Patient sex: M
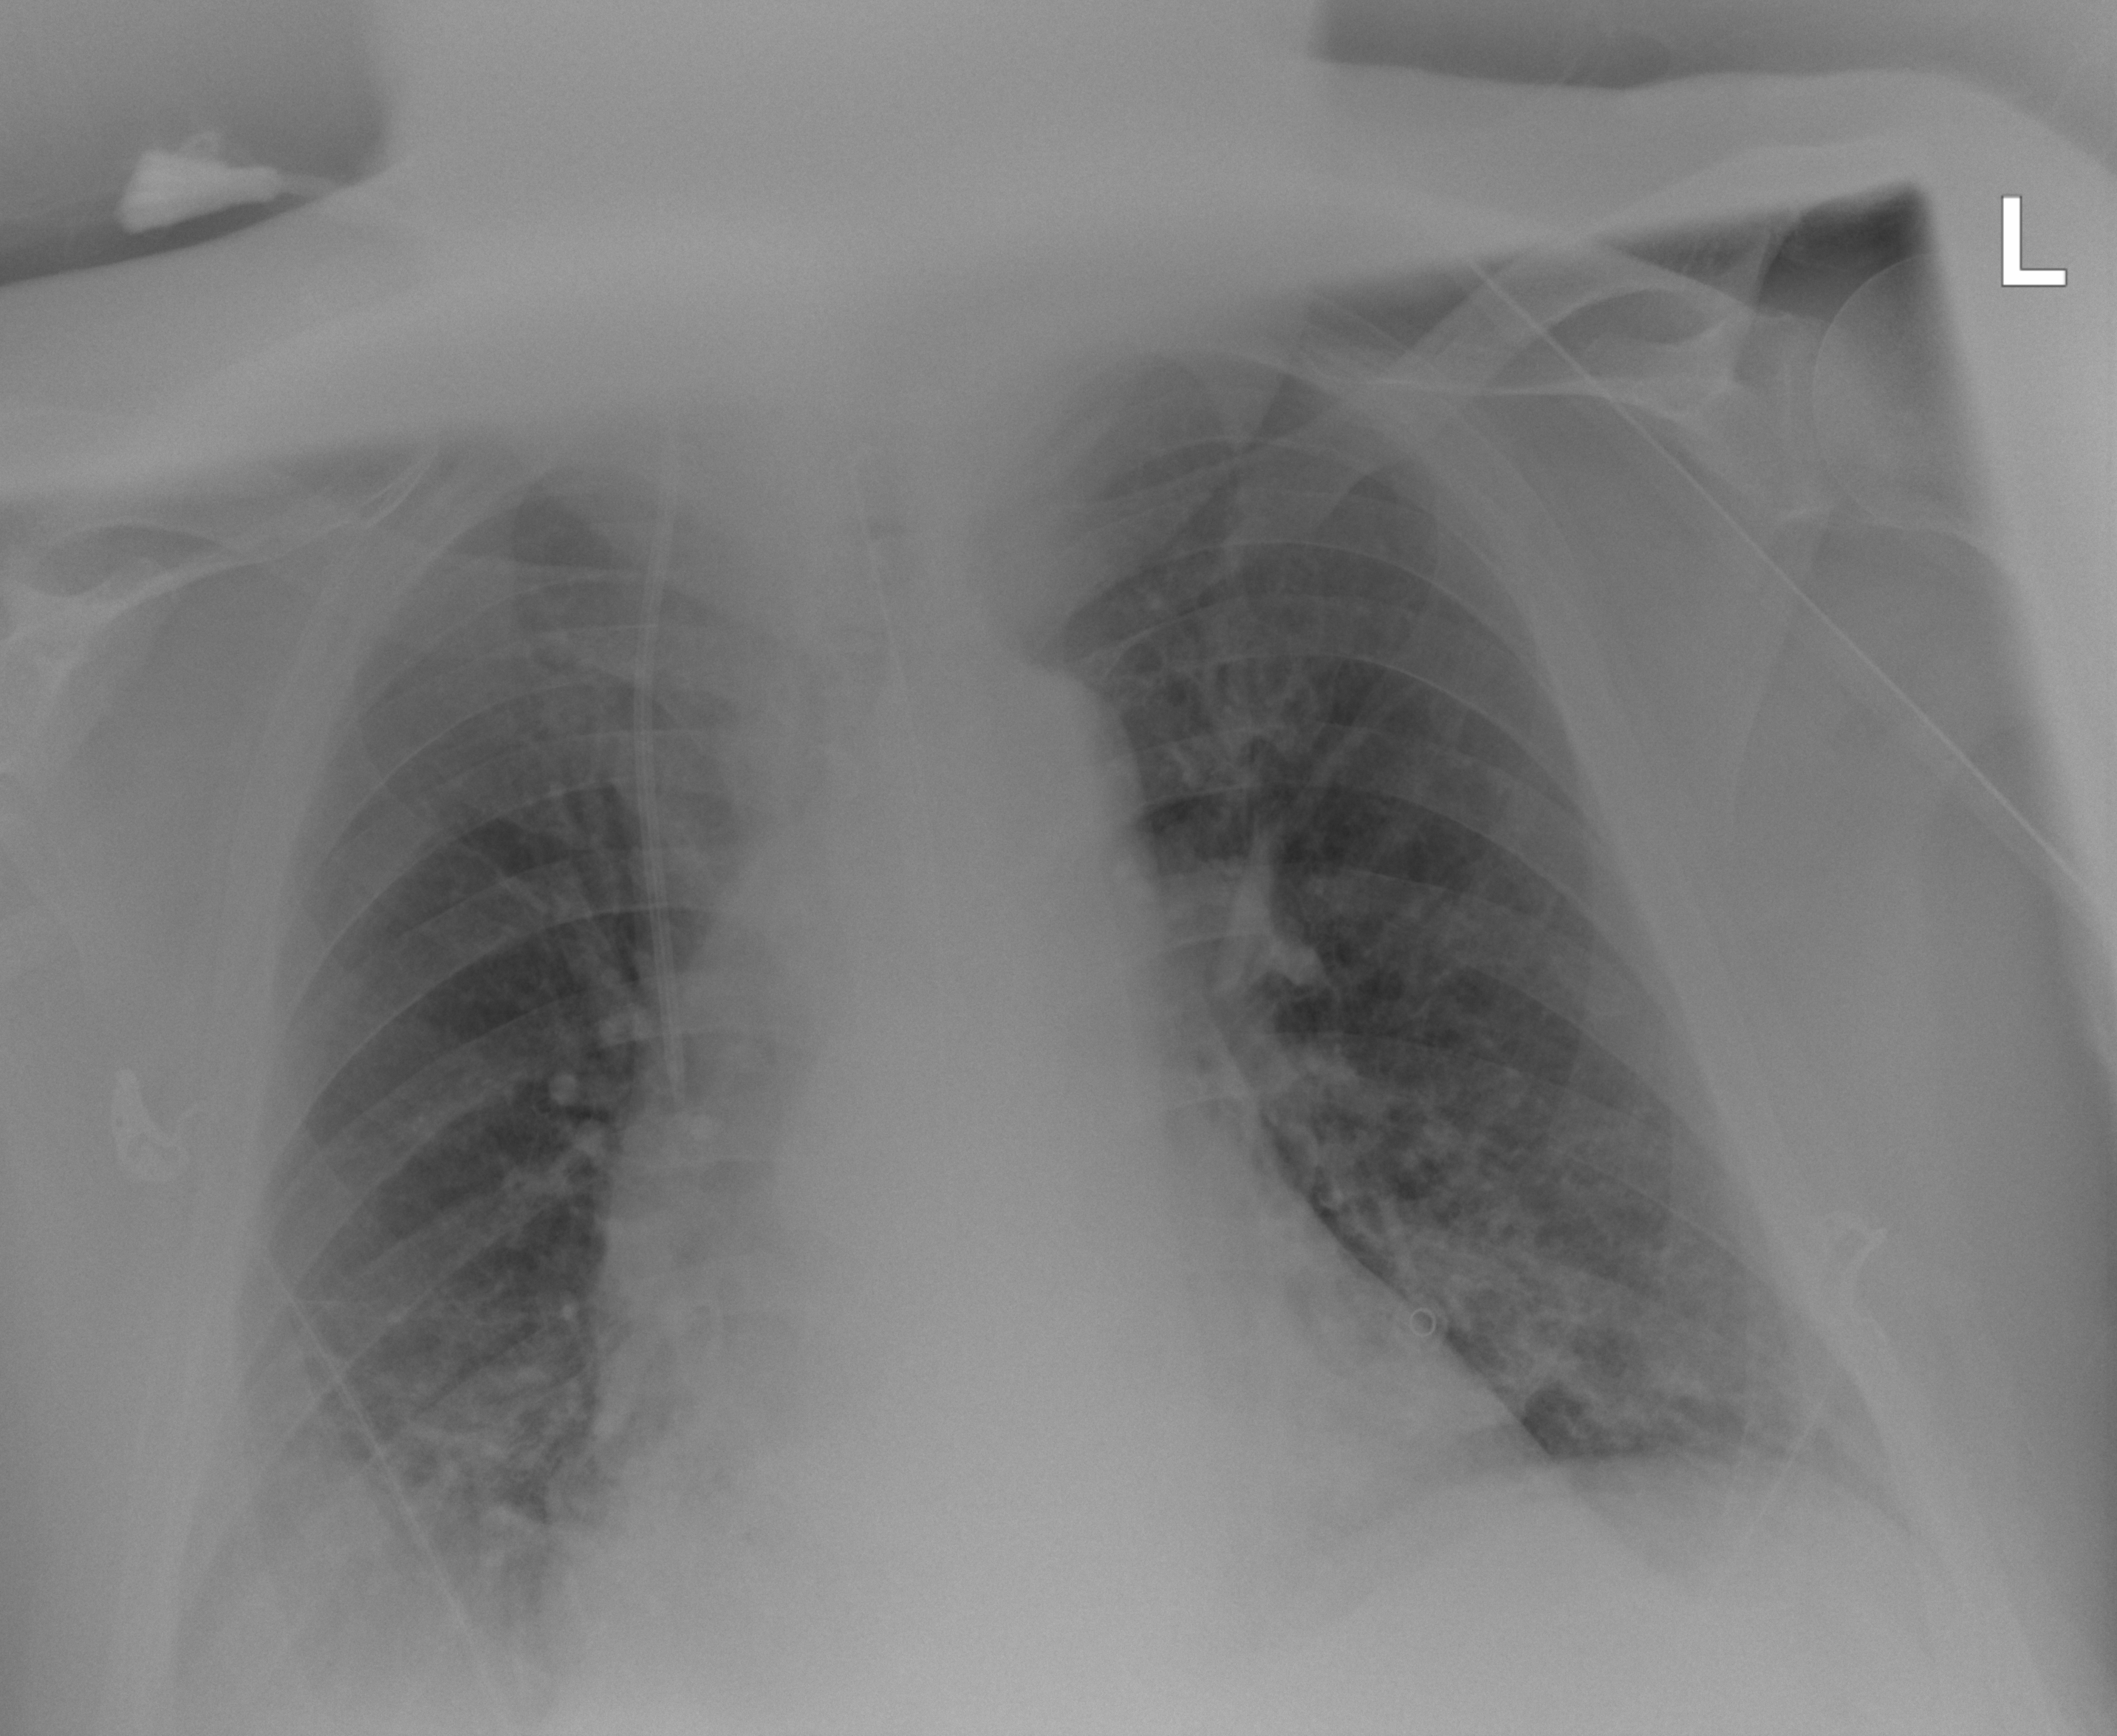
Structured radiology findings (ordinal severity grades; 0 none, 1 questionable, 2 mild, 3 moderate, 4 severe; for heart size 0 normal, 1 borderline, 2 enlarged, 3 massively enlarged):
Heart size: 2
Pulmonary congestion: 2
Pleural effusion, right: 3
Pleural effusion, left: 0
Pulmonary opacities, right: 2
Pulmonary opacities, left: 2
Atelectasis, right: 2
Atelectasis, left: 2